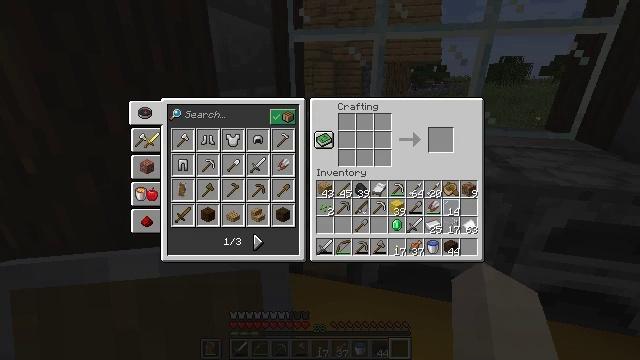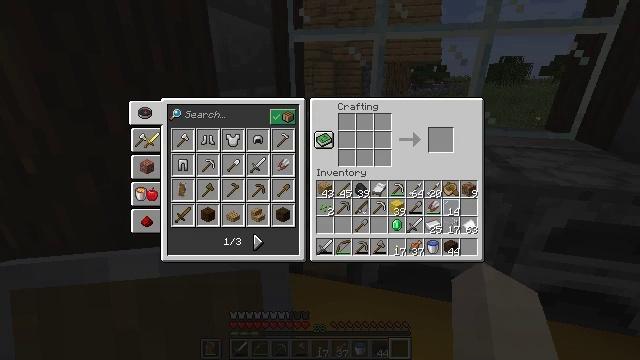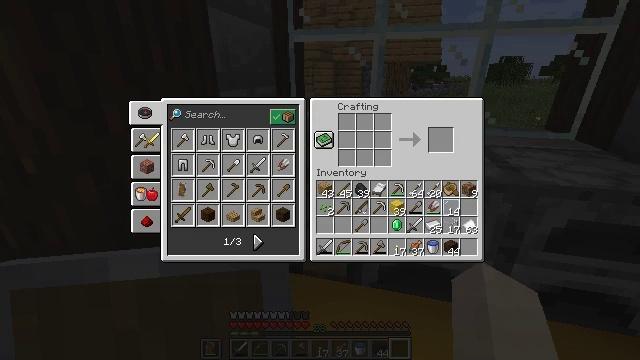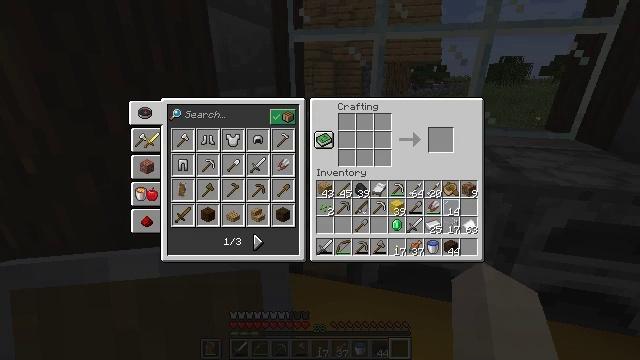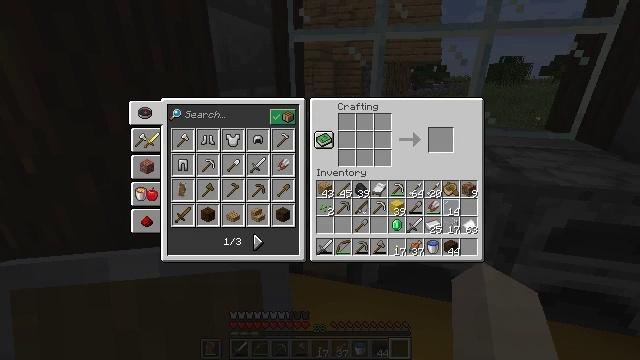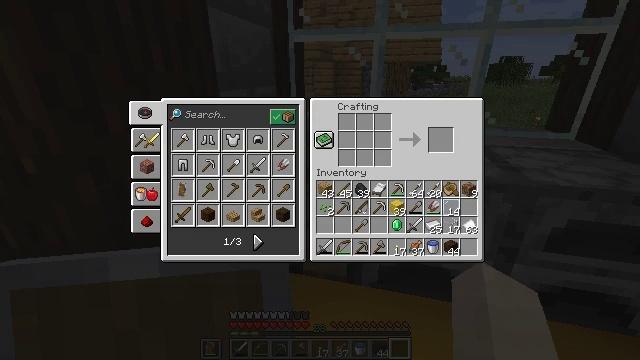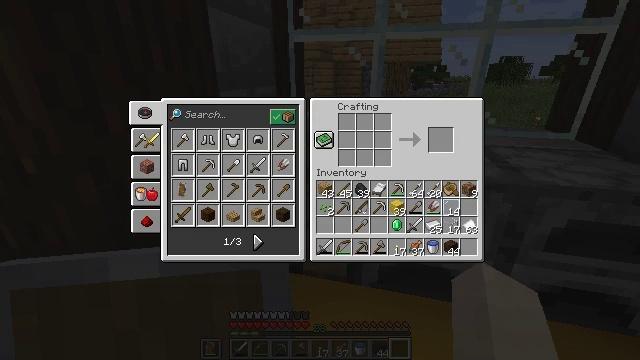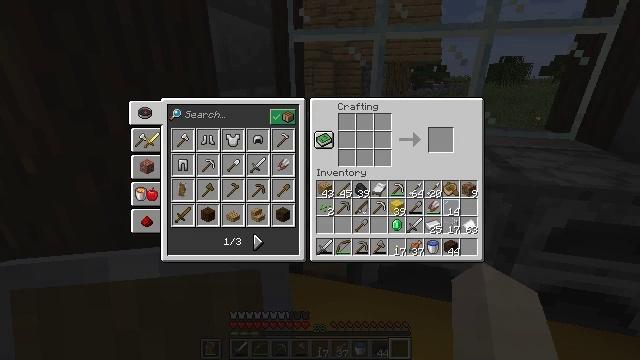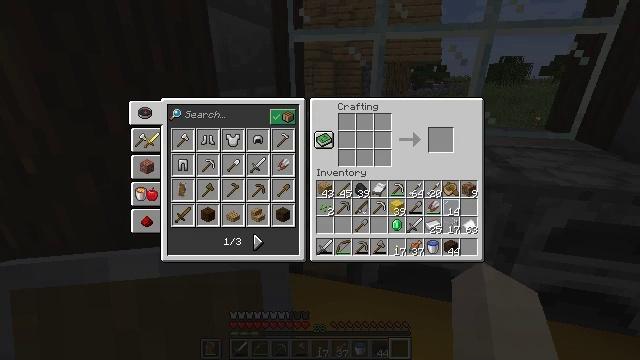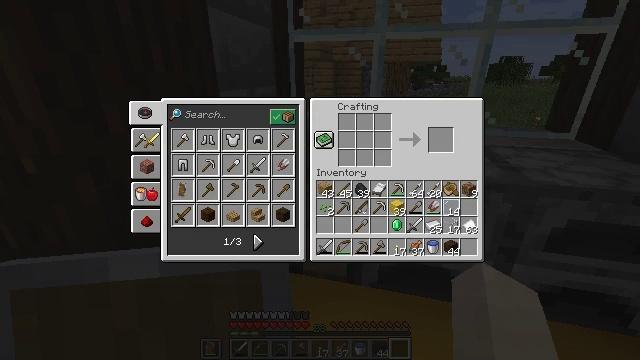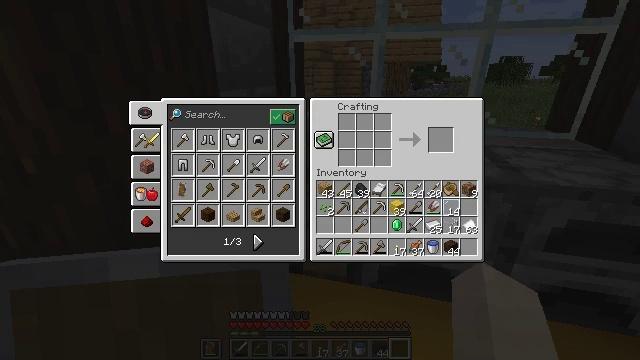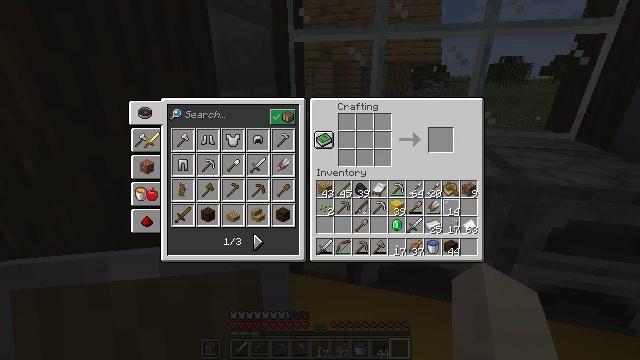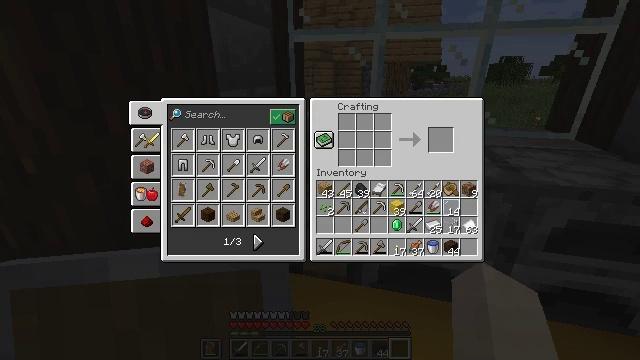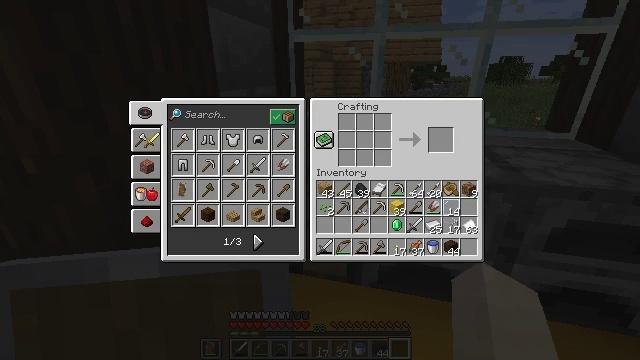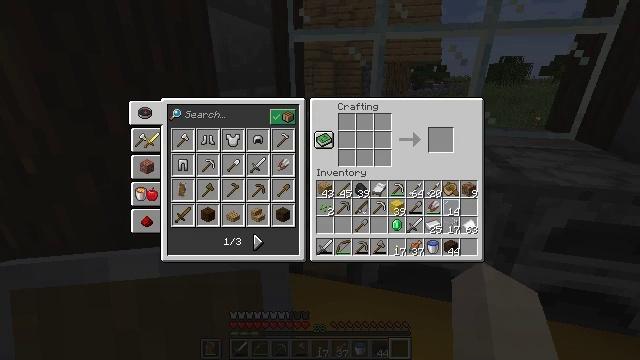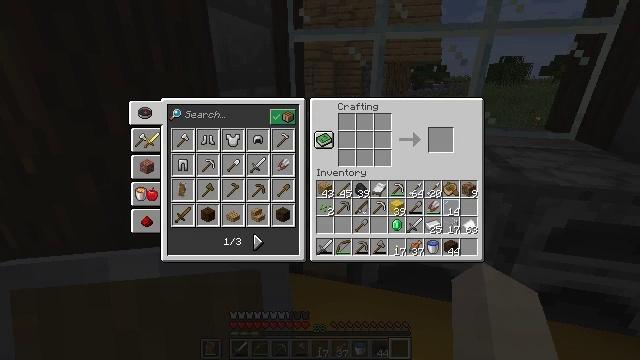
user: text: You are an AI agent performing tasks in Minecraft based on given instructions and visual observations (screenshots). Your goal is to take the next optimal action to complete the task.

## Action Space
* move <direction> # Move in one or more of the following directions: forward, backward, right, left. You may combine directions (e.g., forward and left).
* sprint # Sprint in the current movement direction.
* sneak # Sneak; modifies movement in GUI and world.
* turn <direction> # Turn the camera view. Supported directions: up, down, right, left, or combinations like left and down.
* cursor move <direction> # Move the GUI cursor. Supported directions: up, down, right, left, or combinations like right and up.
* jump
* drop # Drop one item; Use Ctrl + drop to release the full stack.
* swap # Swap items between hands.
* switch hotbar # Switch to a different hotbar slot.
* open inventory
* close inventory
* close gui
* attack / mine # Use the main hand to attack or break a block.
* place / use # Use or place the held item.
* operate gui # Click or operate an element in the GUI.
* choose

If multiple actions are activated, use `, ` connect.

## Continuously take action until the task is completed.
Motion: motion action
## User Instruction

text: Make an iron door by arranging iron ingots in the crafting table.
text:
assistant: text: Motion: no_op
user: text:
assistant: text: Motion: no_op
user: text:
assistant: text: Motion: no_op
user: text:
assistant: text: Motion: cursor move left and down
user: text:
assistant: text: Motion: no_op
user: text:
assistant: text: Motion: no_op
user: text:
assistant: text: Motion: no_op
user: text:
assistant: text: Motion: no_op
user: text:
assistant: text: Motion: no_op
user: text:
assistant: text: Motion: no_op
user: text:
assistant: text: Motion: cursor move down
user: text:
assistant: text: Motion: no_op
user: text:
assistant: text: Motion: no_op
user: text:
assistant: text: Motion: no_op
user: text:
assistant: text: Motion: no_op
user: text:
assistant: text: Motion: no_op
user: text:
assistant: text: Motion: no_op
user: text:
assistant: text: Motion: no_op
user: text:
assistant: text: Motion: no_op
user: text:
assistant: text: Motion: turn left and down, close gui
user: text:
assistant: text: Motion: turn left
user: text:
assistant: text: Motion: turn left
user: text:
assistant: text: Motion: move forward
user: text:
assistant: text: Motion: move forward
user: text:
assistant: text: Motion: move forward
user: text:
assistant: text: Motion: move forward, sprint, turn right and up
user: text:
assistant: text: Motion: move forward, sprint, turn right and up
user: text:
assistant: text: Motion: move forward, sprint, turn right and up
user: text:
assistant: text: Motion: move forward, turn right
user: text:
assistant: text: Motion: move forward and move left, turn right